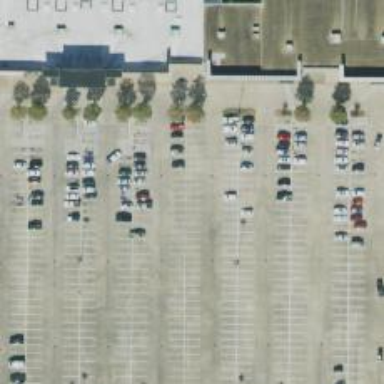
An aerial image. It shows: Parking space.